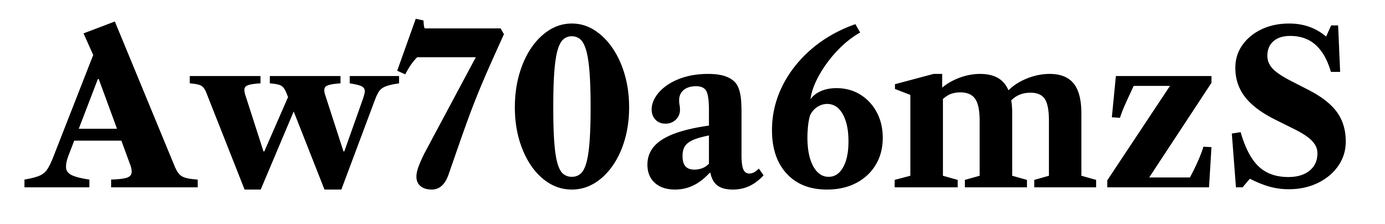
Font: LibreCaslonText_Bold